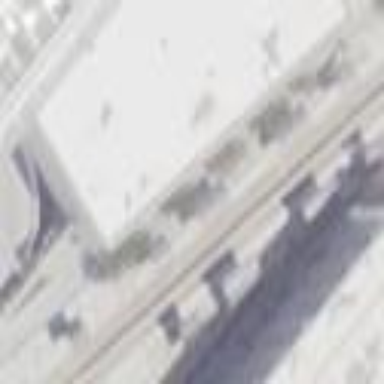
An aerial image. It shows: Light rail platform for public transport.